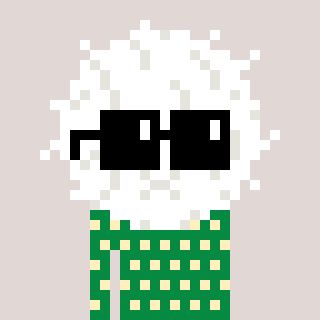
a pixel art character with square black sunglasses, a cottonball-shaped head and a green-colored body on a warm background